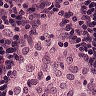
Metastatic tissue present: no